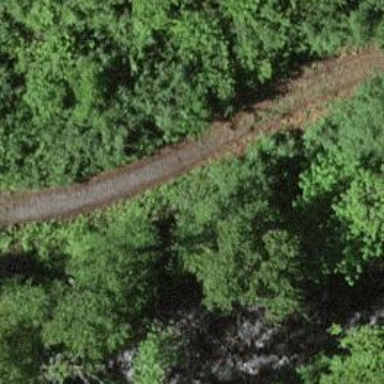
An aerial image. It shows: Unpaved track with grade5 track type.